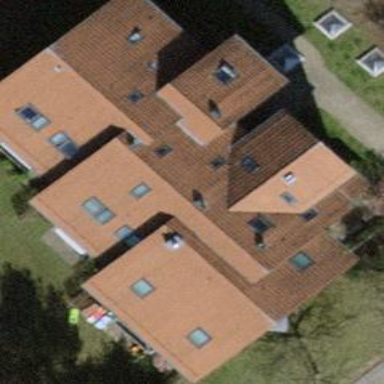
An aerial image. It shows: Building with pitched roof.